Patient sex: F
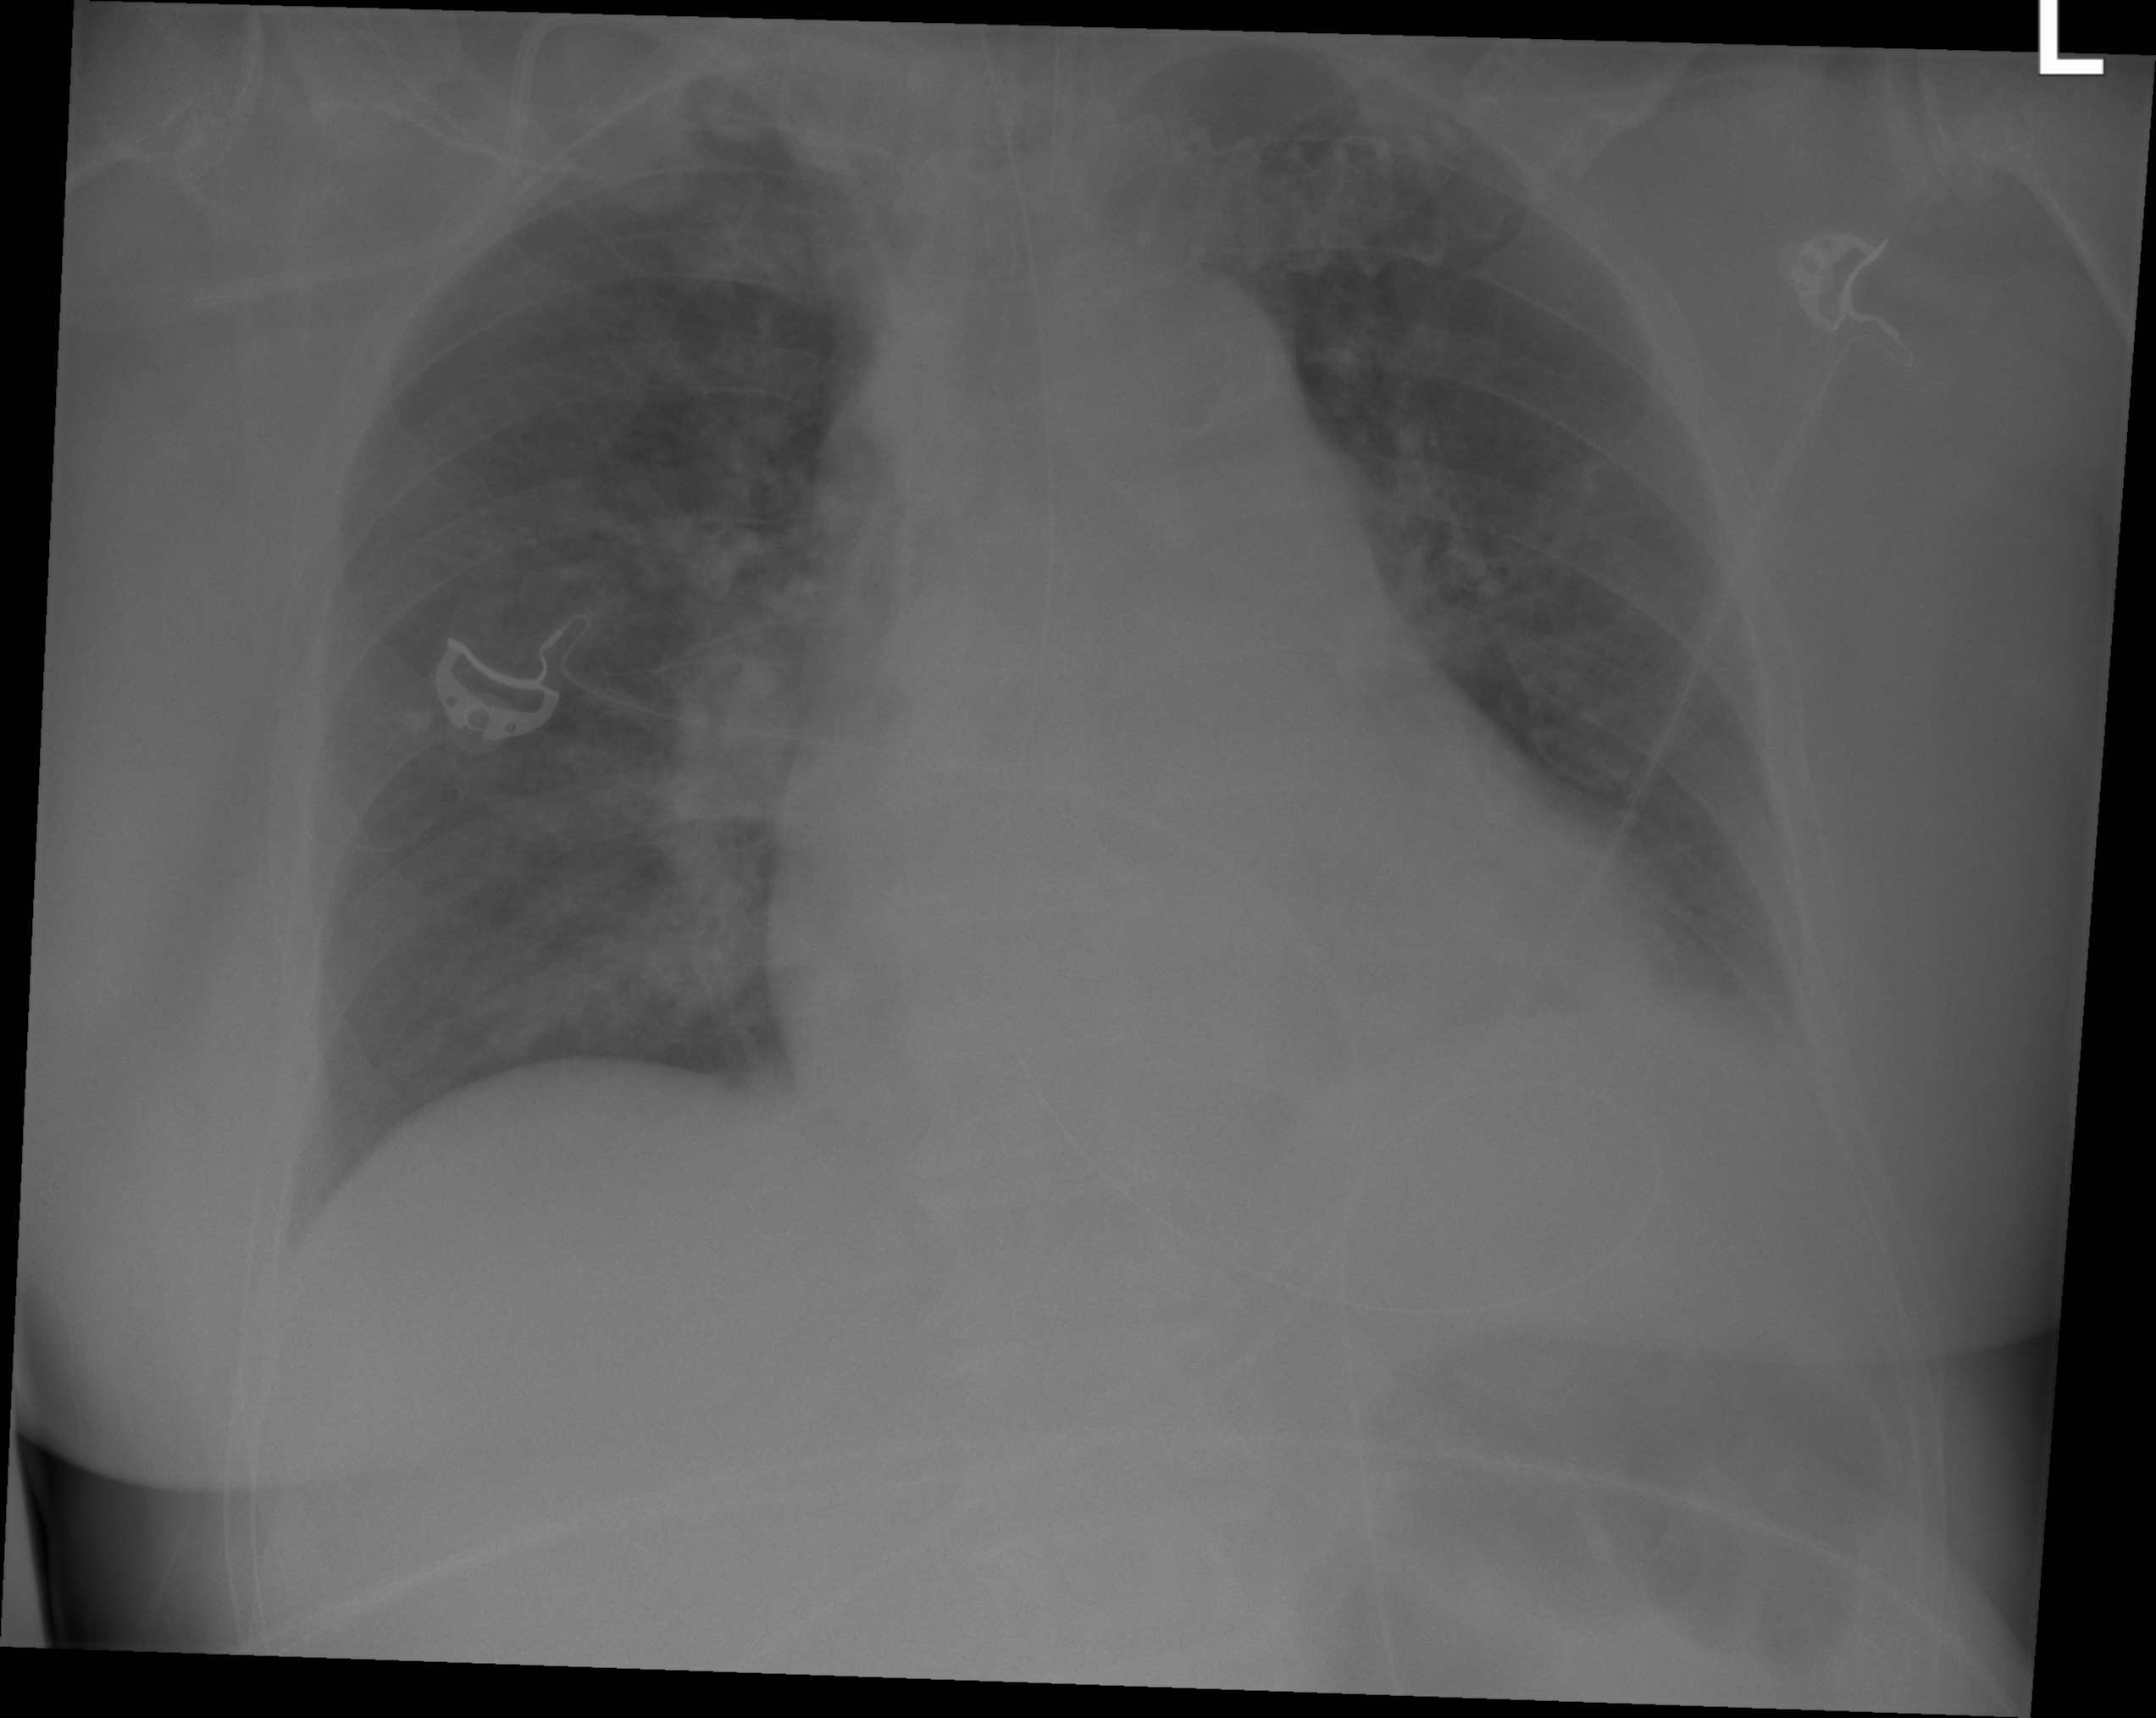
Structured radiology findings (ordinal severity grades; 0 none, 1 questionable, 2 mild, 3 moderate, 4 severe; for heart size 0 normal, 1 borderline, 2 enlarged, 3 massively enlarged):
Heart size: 2
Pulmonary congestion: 2
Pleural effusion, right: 0
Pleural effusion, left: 2
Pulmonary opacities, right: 2
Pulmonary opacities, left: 0
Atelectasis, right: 0
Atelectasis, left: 0